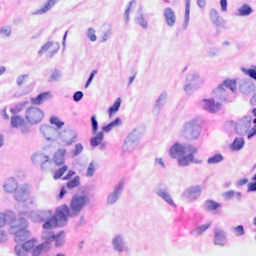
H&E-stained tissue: Breast